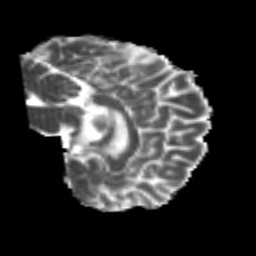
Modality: MD
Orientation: sagittal
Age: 24
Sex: male
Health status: healthy
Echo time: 0.074 s